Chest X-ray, PA view. Patient: 47 years old, sex F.
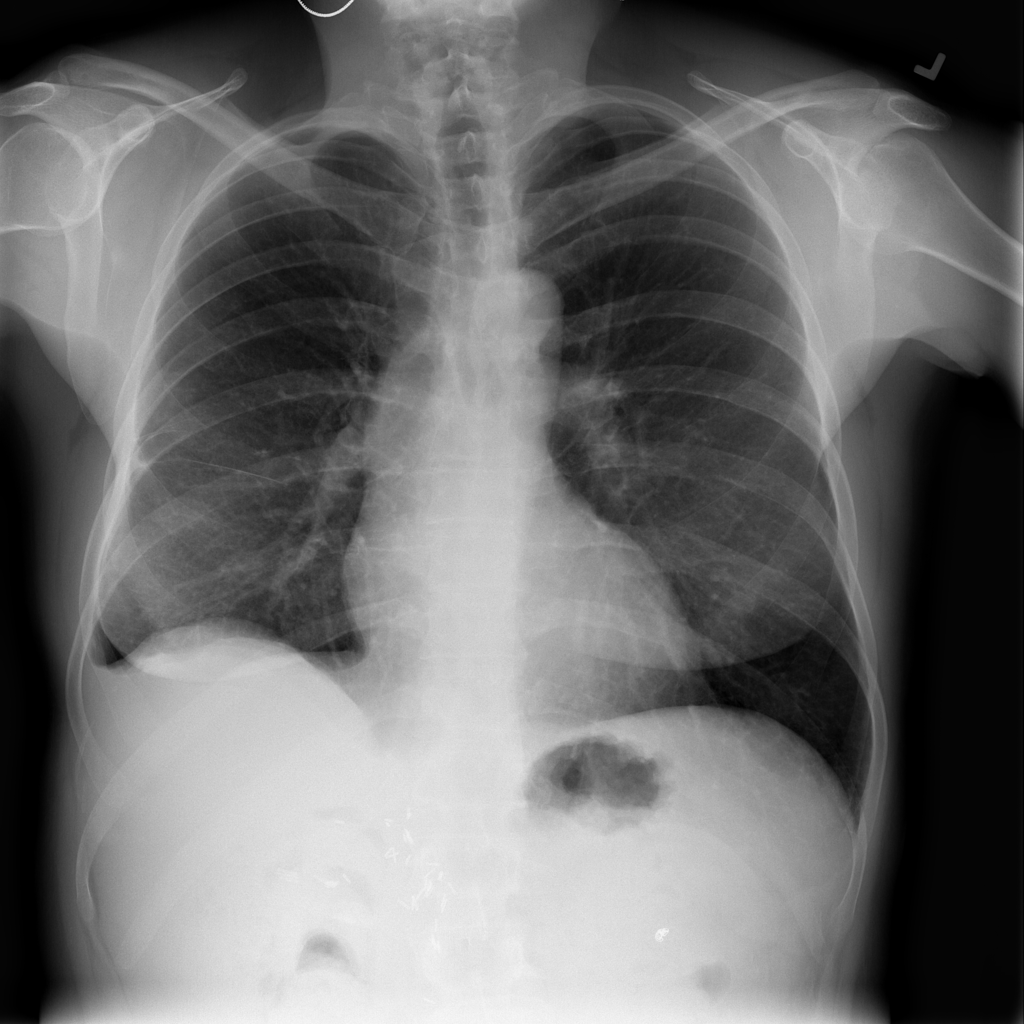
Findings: No Finding